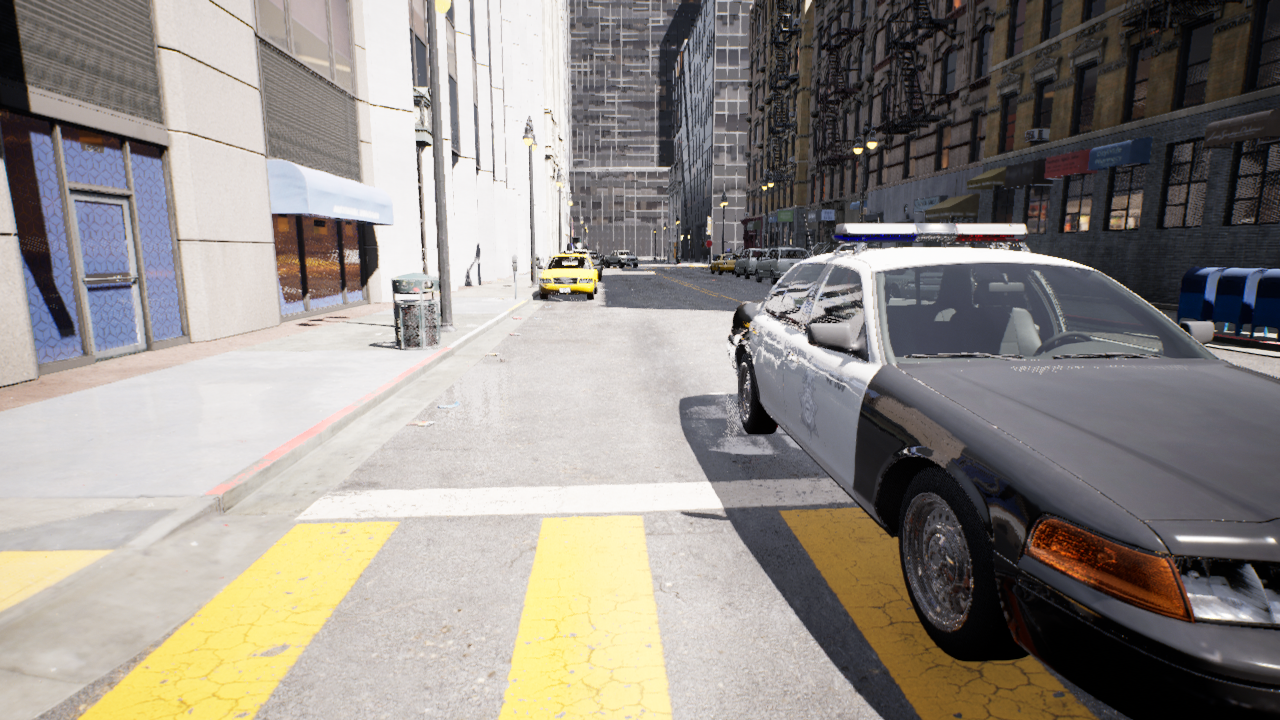
Venue: residential
Lighting: clear day
Vehicle rig: sedan